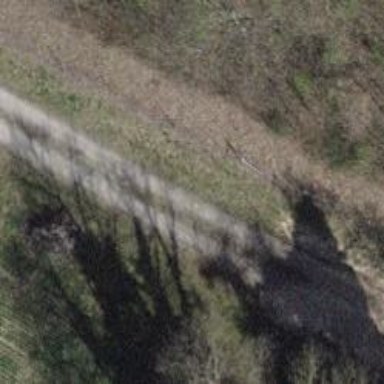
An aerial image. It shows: Compacted track road with grade3 tracktype.